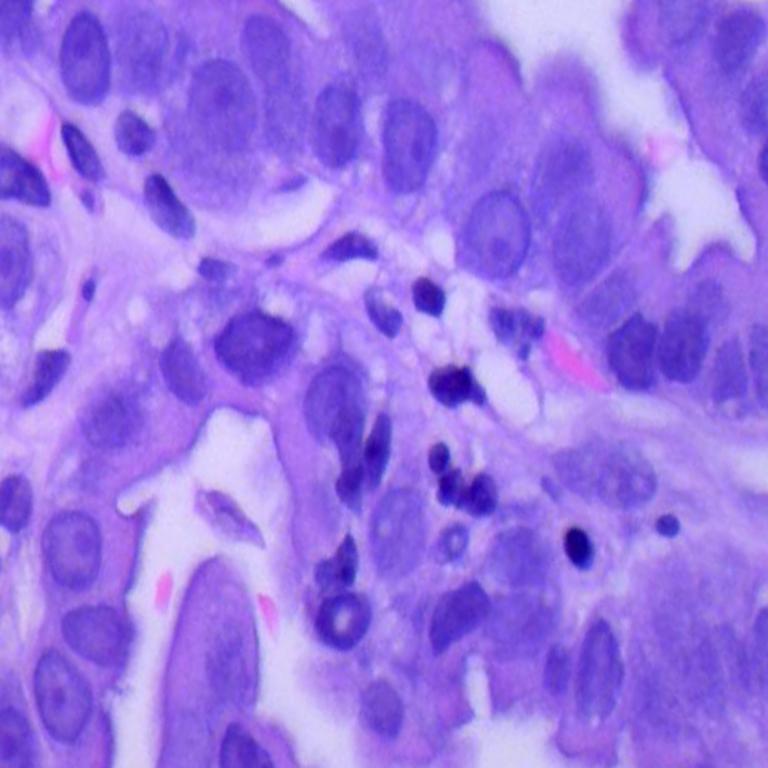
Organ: lung
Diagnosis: adenocarcinomas